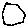
Label: hexagon